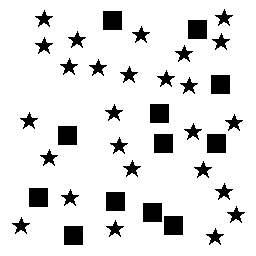
Squares: 12
Triangles: 0
Stars: 26
Total shapes: 38